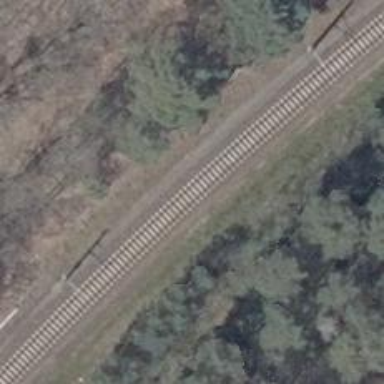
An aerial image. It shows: Railway signal.